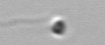
Label: flagellate